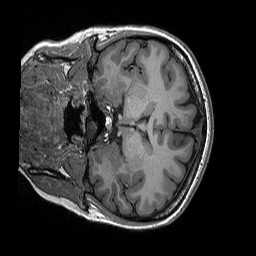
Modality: T1w
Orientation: coronal
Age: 21
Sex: female
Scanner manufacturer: siemens
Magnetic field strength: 3 T
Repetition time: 2.3 s
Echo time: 0.00298 s